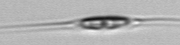
Label: Cylindrotheca